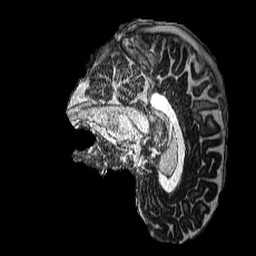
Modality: MP2RAGE
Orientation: sagittal